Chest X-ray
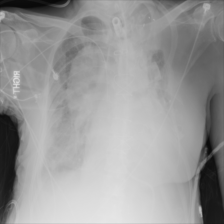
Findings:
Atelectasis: negative
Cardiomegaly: negative
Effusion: negative
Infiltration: negative
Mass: positive
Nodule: negative
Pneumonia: negative
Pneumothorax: negative
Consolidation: negative
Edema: negative
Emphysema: negative
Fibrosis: negative
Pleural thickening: negative
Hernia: negative